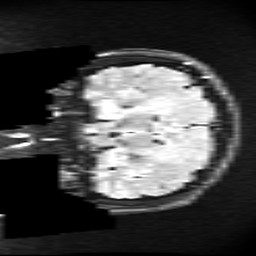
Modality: FLAIR
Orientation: coronal
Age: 42
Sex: female
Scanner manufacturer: ge
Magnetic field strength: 3 T
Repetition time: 11 s
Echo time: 0.1497 s